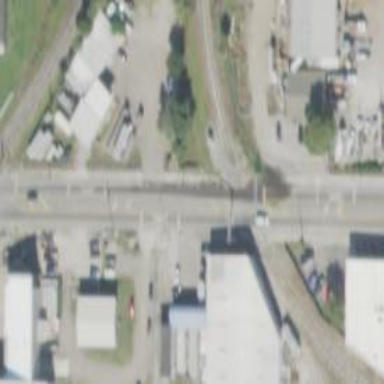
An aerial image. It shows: Railway crossing.